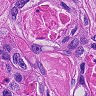
Metastatic tissue present: yes